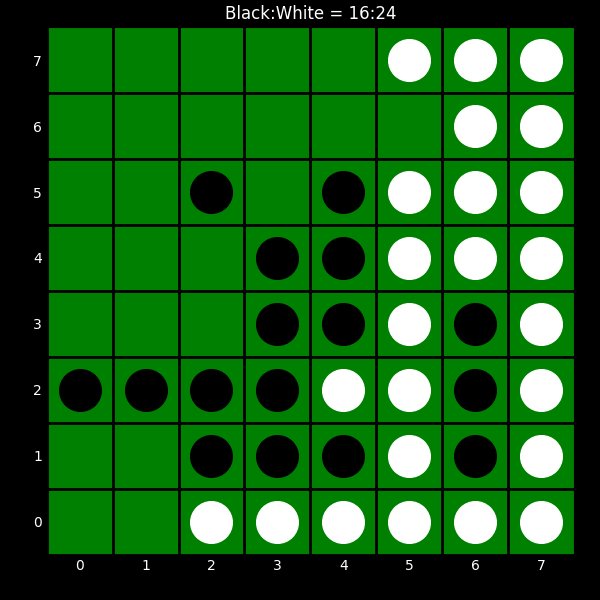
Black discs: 16
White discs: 24